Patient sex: M
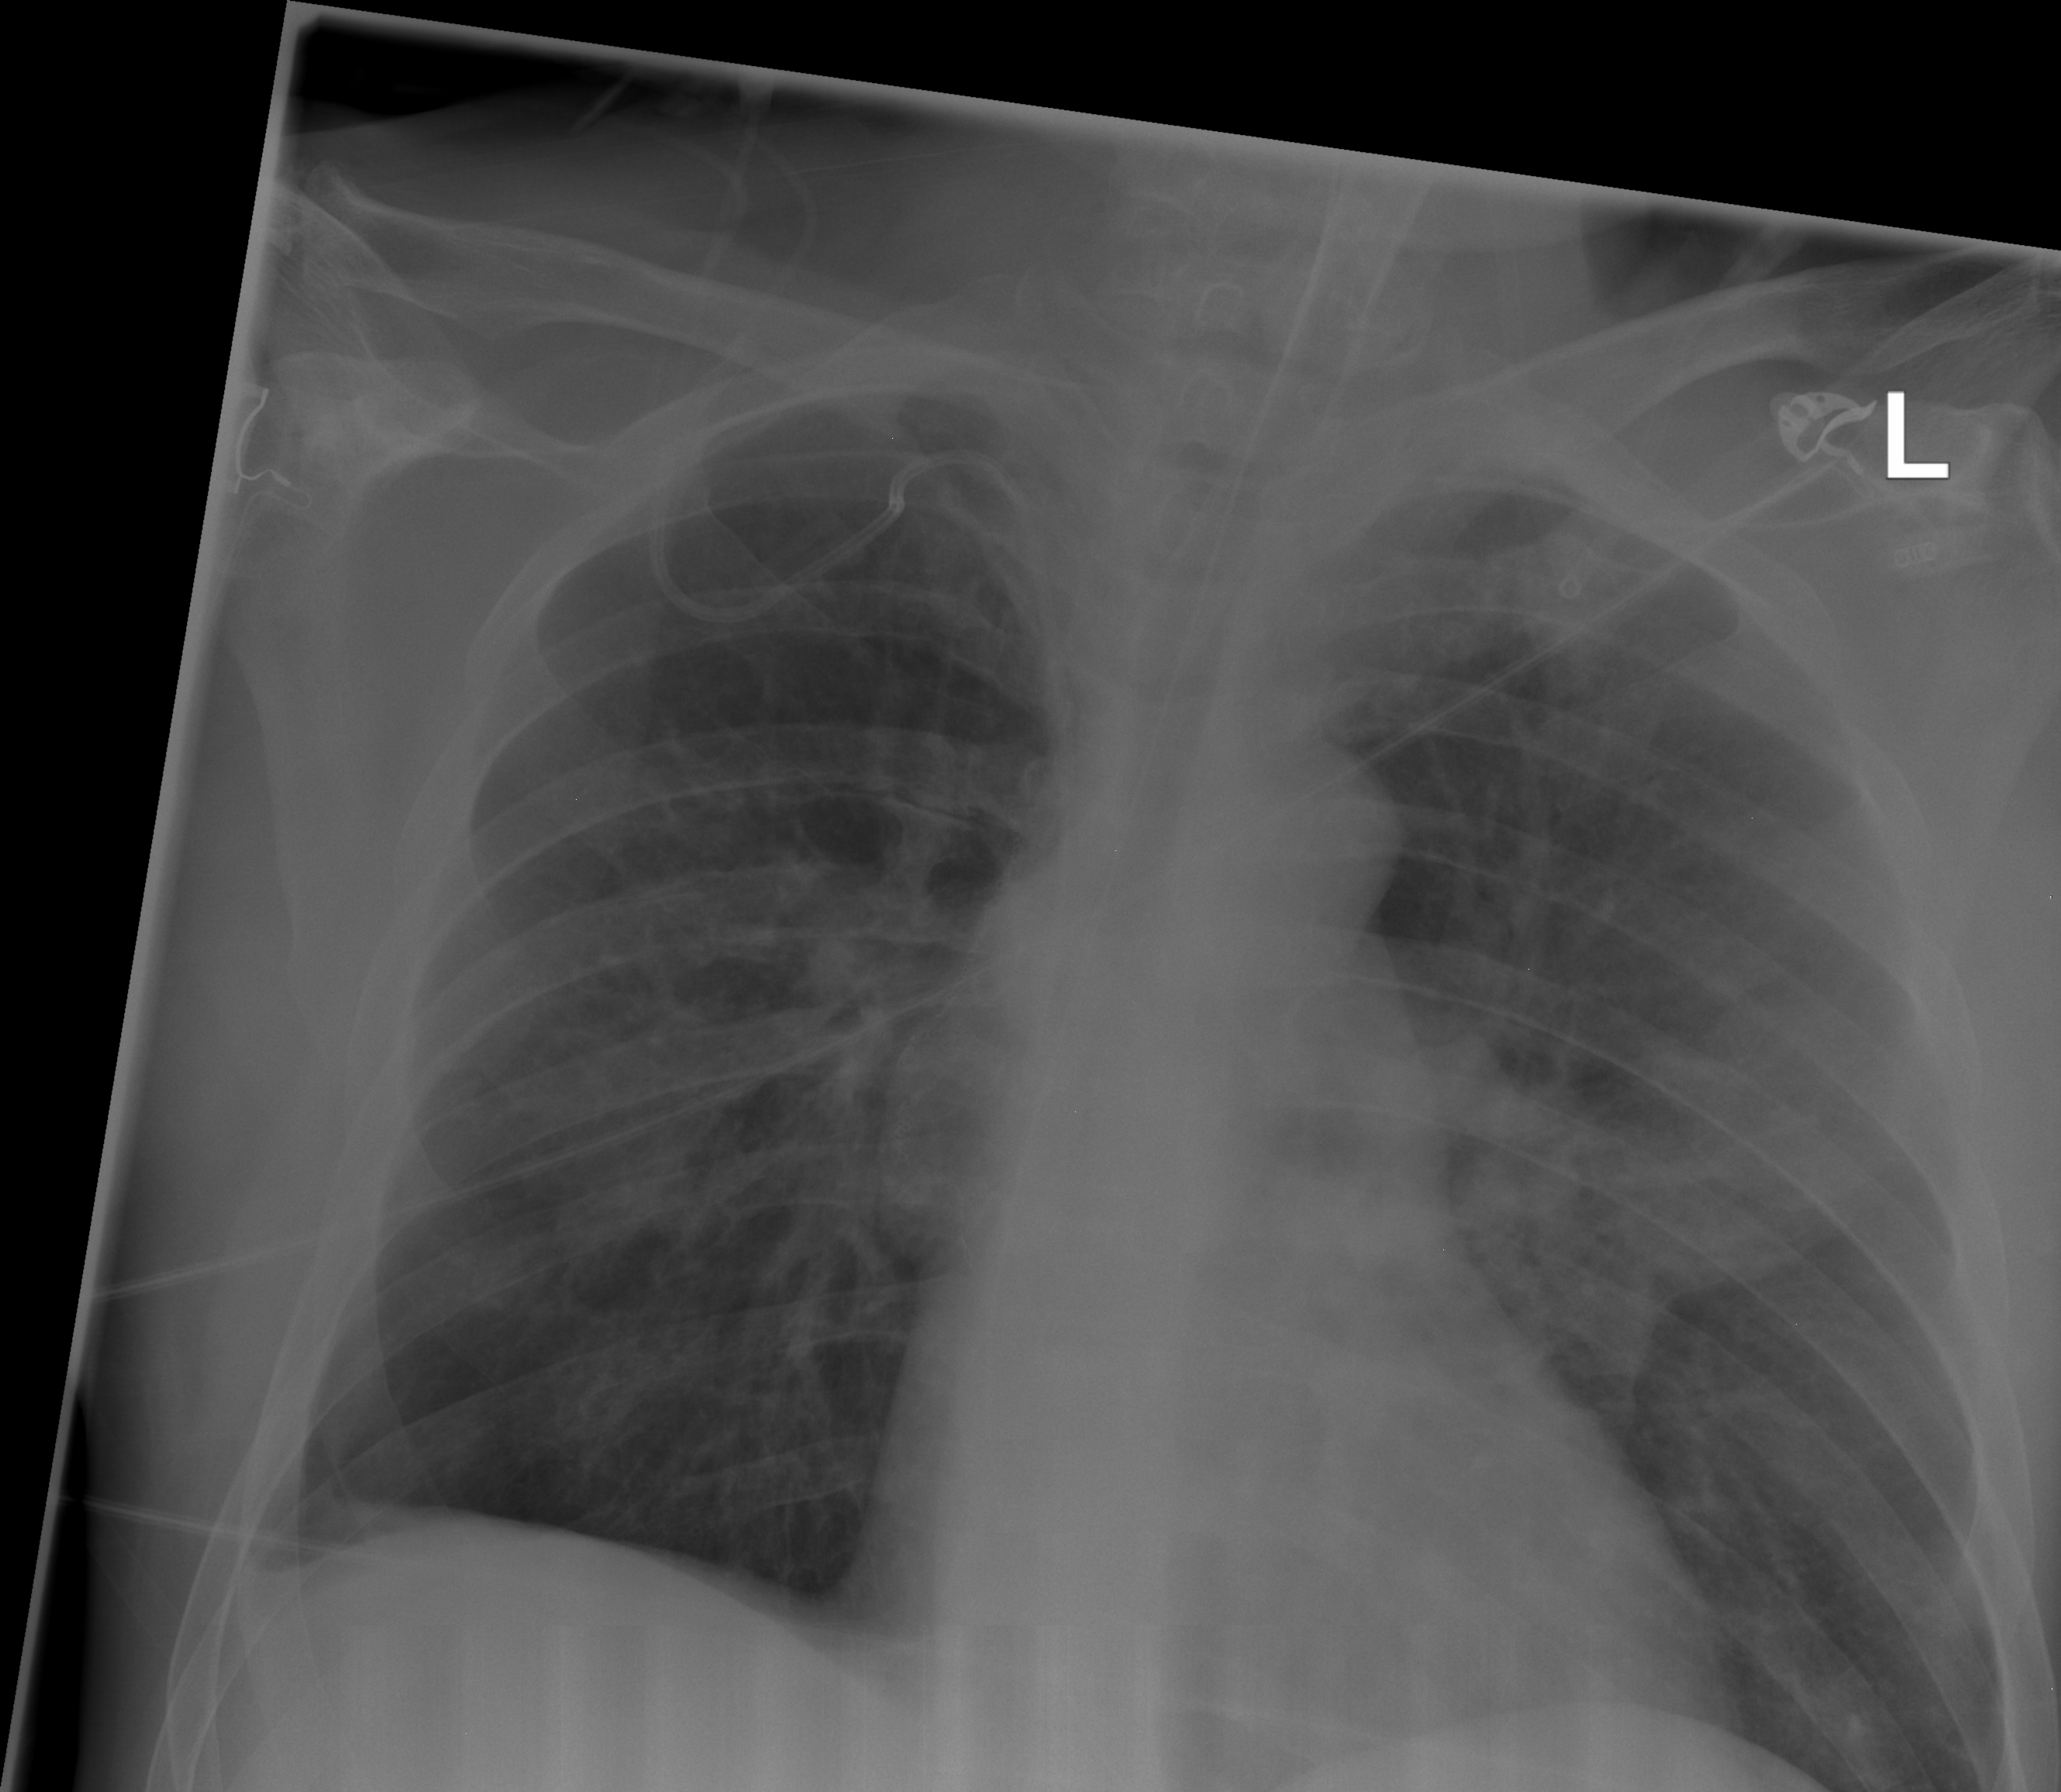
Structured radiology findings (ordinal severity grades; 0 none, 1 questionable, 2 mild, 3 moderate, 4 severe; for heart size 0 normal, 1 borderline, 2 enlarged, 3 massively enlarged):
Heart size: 0
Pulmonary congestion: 2
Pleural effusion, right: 1
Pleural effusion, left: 0
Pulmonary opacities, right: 2
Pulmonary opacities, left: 2
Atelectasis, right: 0
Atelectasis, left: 2